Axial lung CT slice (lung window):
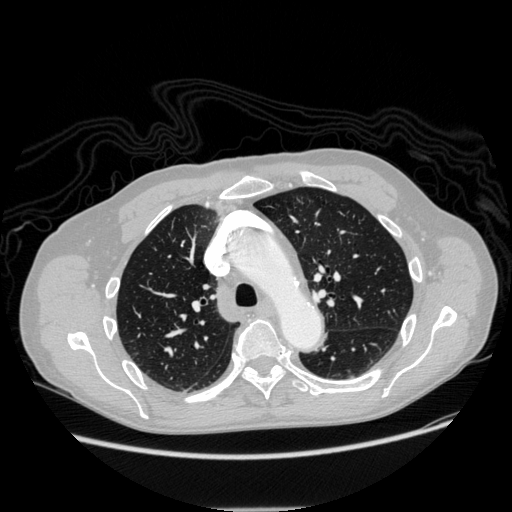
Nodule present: no